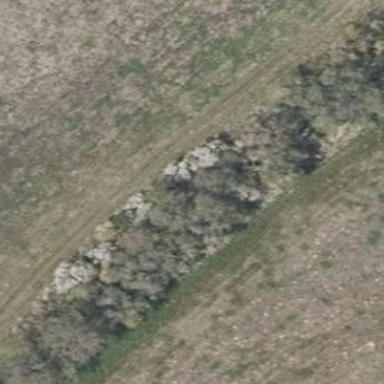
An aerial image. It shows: Patch of scrub vegetation.